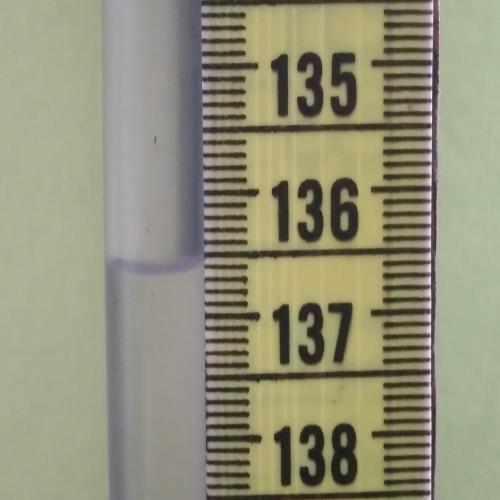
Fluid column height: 136.6 cm